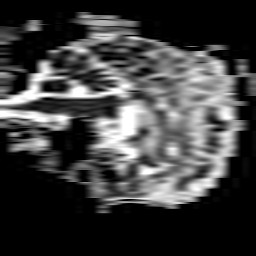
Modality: ADC
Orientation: sagittal
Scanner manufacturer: philips
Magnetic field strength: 3 T
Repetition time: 4.034 s
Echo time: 0.05928 s